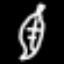
Label: leaf